Interaction volume radius: 10 \u00c5
Interaction volume height: 25 \u00c5
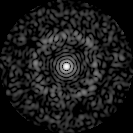
Disorder parameter: 0.8228